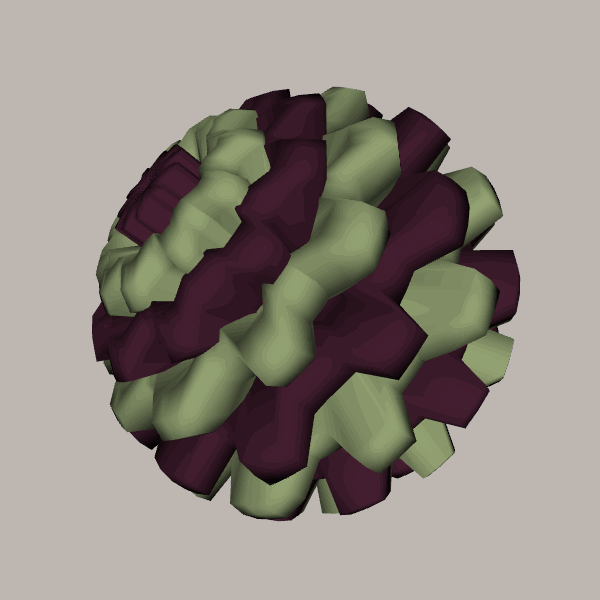
Background: light